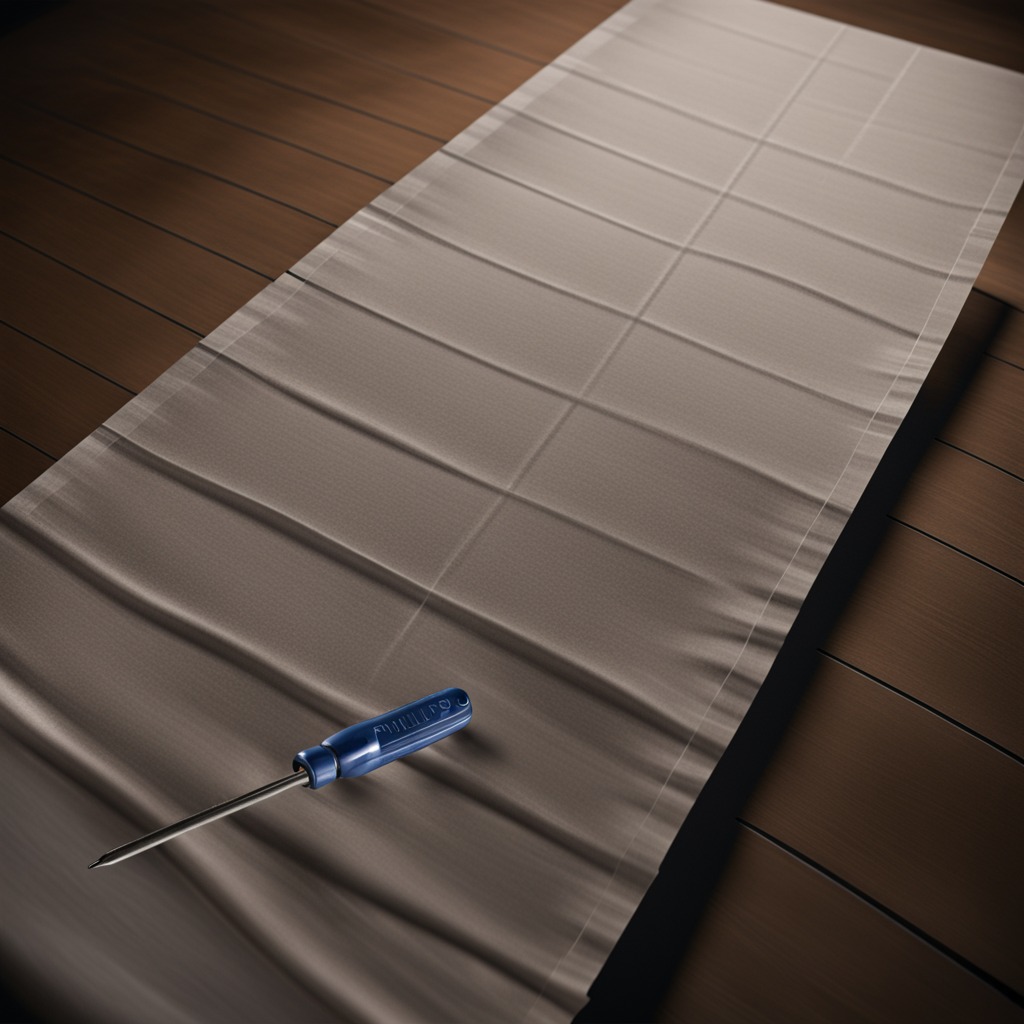
A screwdriver is lying on the wooden table.